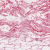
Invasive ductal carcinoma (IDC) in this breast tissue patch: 0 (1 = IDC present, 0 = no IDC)